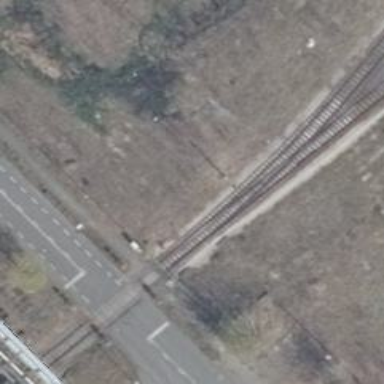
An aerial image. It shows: Railway switch.